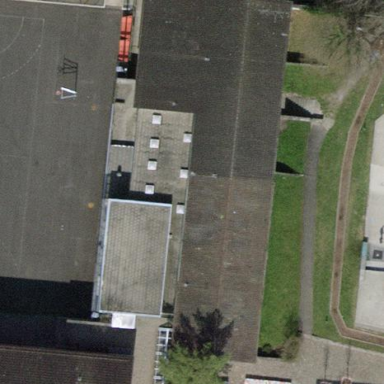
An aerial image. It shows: School building.